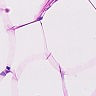
Metastatic tissue present: no